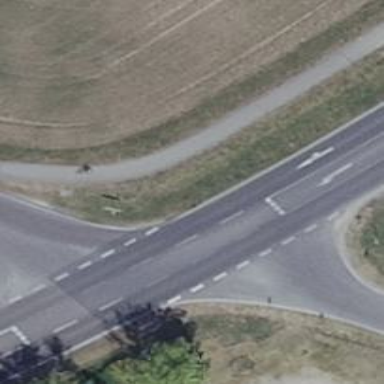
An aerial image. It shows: Secondary road with asphalt surface.